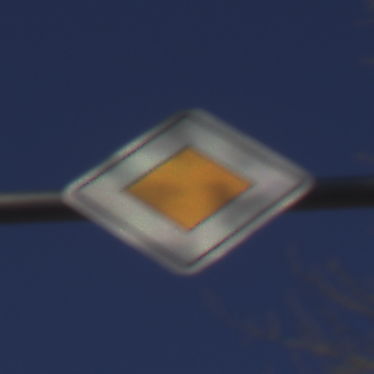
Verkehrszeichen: Vorfahrtsstrasse
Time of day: MorningAfternoon
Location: Outdoor (Nature)
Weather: Clear
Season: Winter
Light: Natural